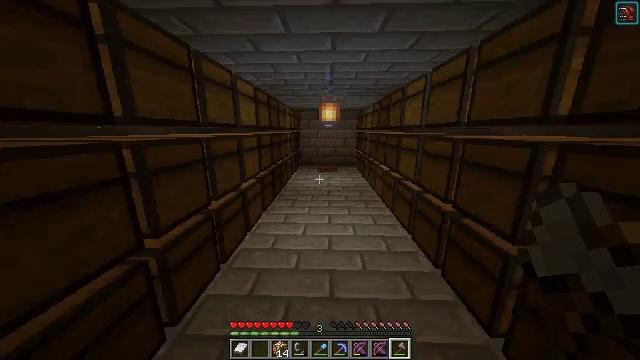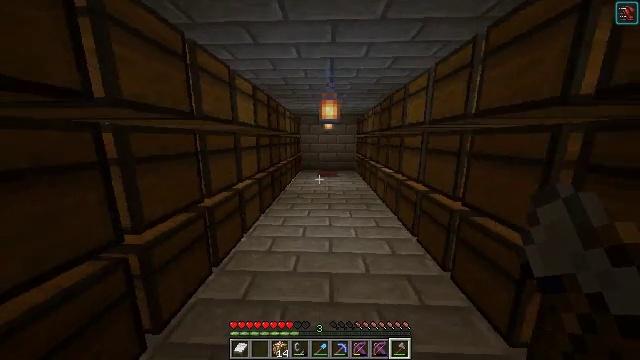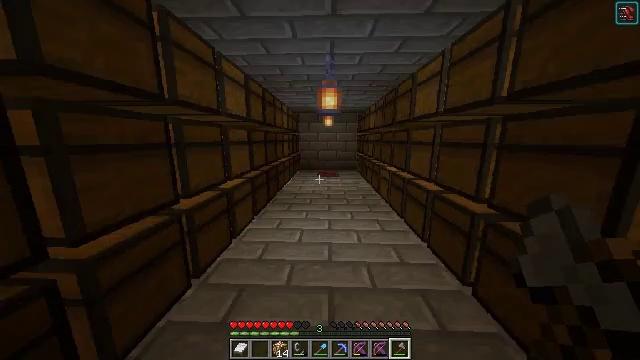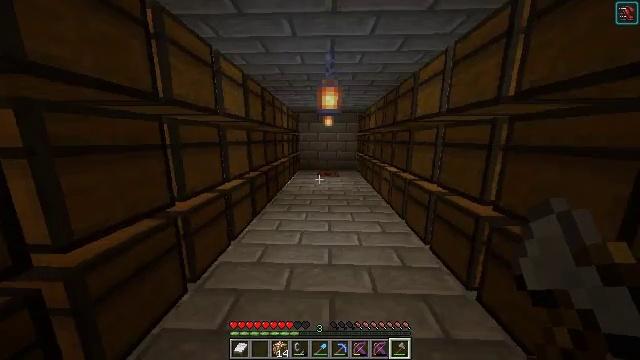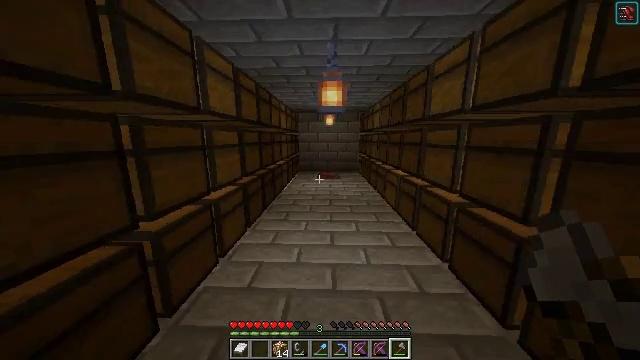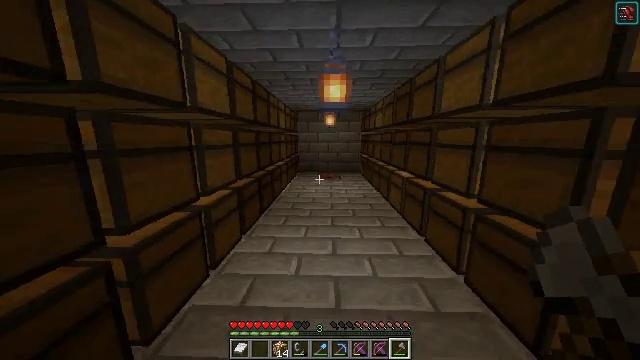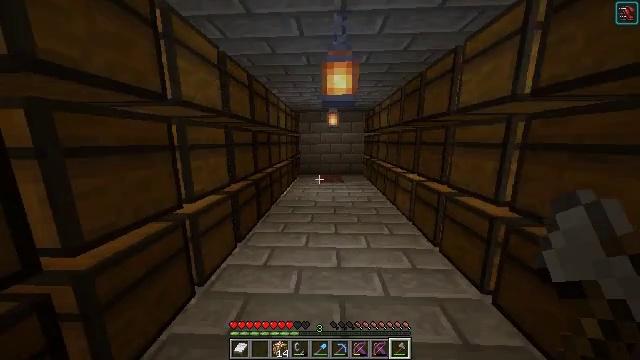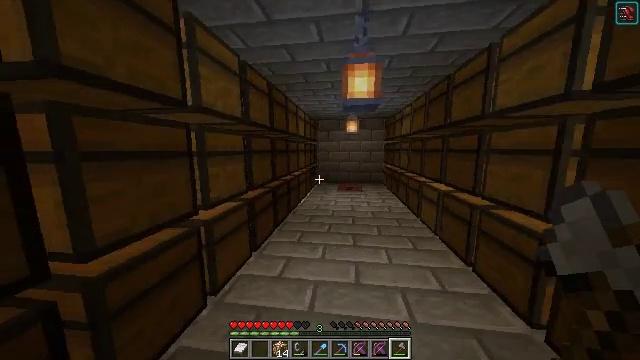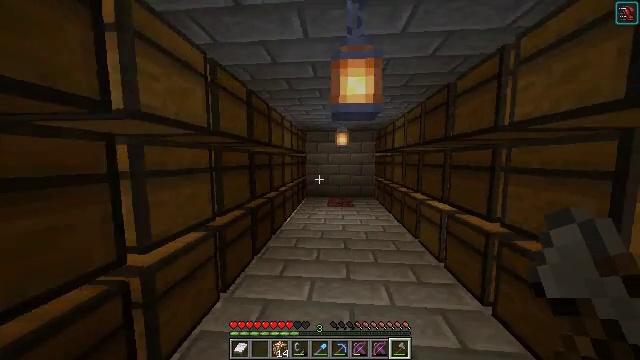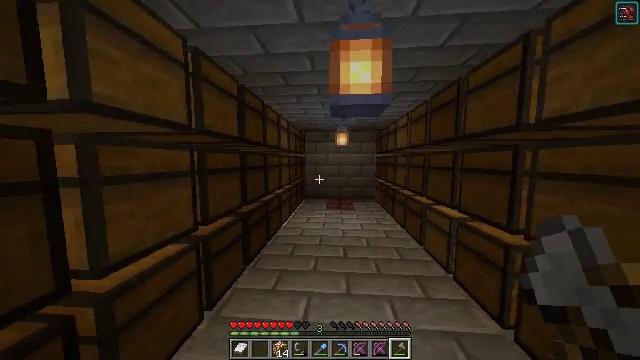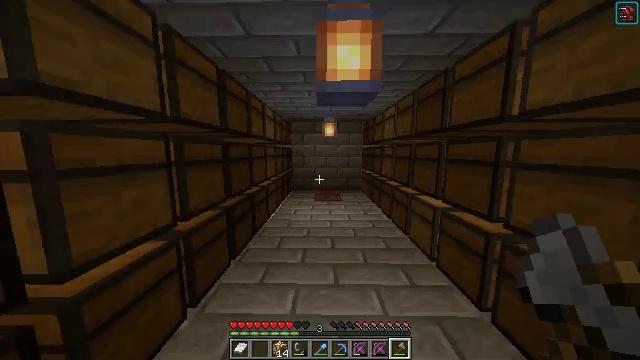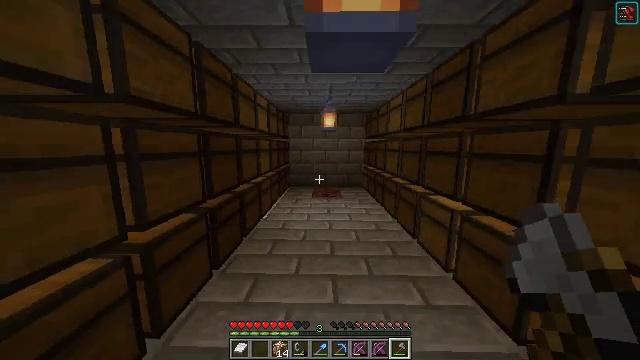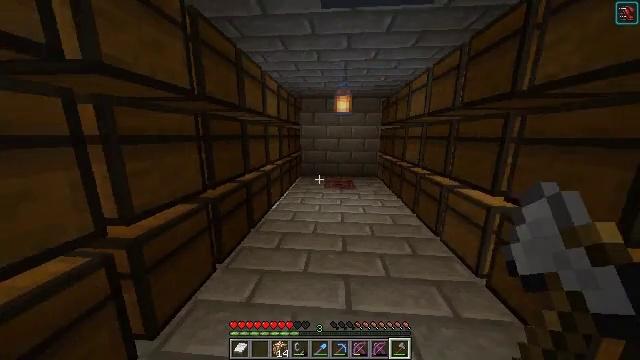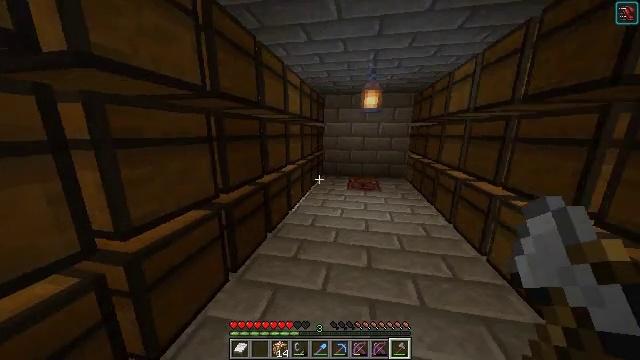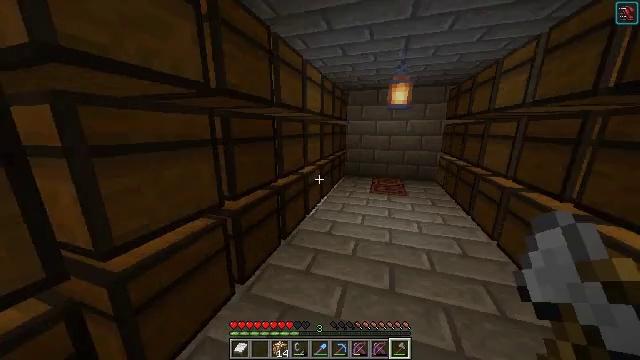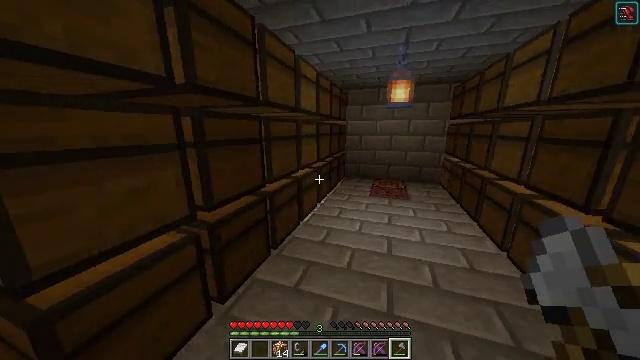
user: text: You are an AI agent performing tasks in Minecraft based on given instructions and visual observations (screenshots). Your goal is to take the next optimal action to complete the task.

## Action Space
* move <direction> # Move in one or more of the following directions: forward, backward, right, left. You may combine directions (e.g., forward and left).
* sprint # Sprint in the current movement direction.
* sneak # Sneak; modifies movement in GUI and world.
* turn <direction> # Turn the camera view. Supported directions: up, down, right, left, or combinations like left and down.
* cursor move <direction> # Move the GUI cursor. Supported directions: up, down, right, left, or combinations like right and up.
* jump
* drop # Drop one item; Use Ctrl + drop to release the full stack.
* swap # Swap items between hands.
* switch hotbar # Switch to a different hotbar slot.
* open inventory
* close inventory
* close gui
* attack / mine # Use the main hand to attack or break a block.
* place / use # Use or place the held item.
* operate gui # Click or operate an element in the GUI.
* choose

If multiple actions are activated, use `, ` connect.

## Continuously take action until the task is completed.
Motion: motion action
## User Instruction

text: Combine slimeballs in the crafting grid to make a slime block.
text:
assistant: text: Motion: move forward, turn up
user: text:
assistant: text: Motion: move forward
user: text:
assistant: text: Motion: move forward
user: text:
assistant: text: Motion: move forward
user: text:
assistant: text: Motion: move forward
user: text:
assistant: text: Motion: move forward
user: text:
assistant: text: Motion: move forward, turn left and up
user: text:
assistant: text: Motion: move forward, turn right and up
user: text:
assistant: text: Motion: move forward
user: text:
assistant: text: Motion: move forward, turn right and down
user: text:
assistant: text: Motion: move forward, turn down
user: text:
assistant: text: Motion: move forward, turn left and down
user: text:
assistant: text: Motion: move forward, turn left
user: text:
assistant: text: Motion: move forward and move right, turn left
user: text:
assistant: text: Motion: move forward and move right
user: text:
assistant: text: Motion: move forward and move right
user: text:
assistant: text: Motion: move forward and move right
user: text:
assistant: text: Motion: move forward and move right
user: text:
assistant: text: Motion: move forward and move right
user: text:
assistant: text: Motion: move forward and move right
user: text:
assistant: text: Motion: move forward and move right
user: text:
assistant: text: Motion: move forward and move right, turn left
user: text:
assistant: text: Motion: move forward and move right, turn left
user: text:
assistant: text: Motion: move forward and move right, turn left and up
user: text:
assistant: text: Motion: move forward and move right, turn left and up
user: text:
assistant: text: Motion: move forward and move right, turn left
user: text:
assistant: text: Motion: move forward and move right, turn left
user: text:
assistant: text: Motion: move forward and move right, turn left
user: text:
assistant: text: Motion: no_op
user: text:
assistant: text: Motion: no_op